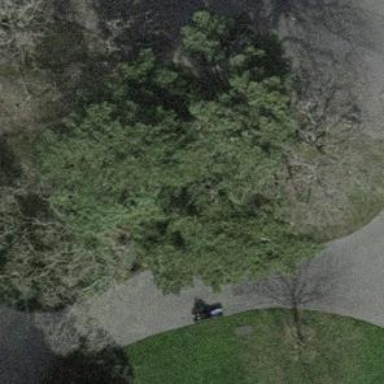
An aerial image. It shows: Evergreen needle-leaved tree.